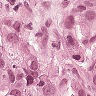
Metastatic tissue present: yes